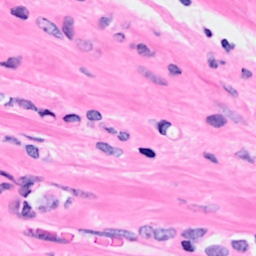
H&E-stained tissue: Breast